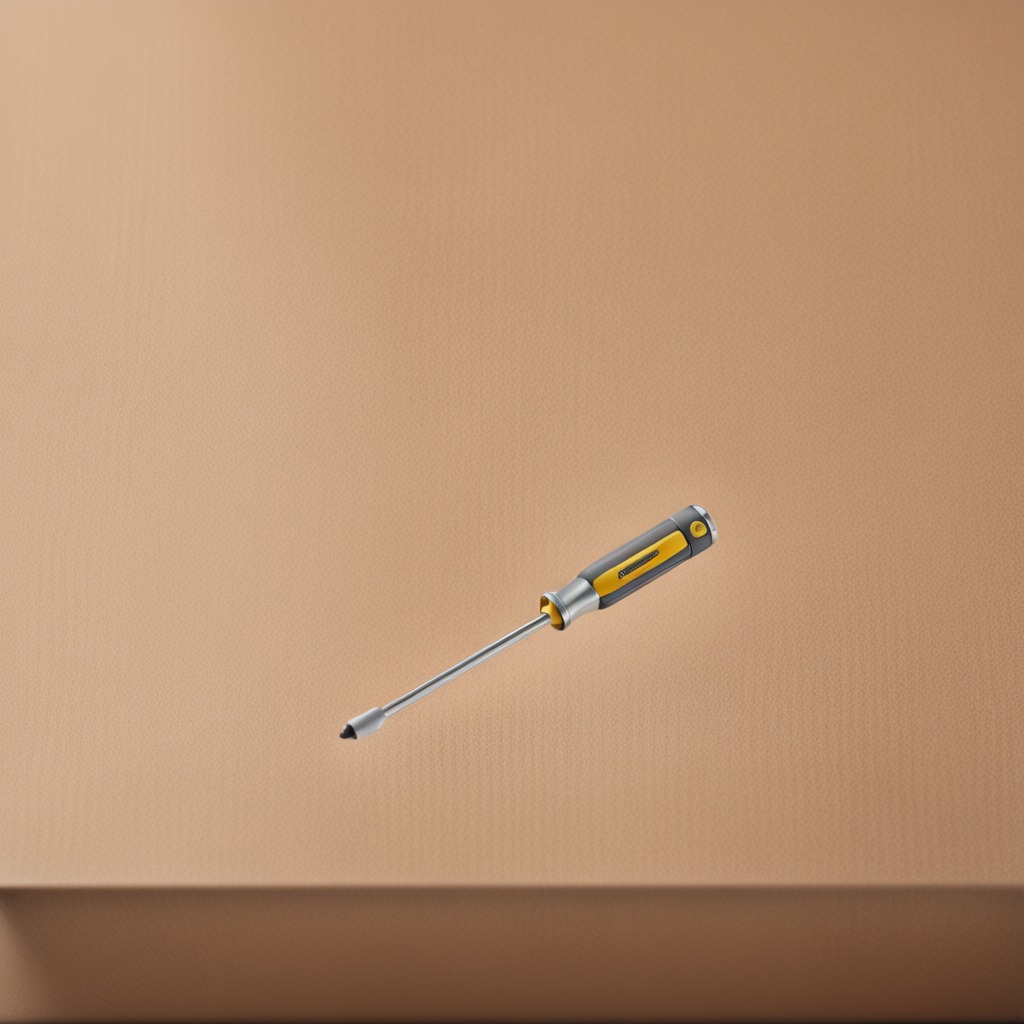
A screwdriver lying on a cardboard box surface in an outdoor workshop during daytime bright natural light soft shadows slightly creased but